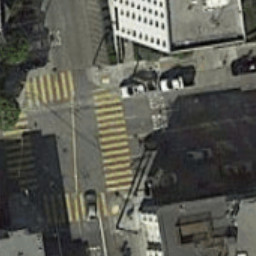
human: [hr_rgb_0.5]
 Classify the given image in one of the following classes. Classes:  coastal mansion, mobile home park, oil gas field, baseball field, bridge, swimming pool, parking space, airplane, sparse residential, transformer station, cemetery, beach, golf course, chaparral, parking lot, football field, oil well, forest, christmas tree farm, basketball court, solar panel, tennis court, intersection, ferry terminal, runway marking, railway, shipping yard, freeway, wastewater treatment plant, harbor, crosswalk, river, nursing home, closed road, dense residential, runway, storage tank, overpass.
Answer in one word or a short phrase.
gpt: crosswalk